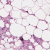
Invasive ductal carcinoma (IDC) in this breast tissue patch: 0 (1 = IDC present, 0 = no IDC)